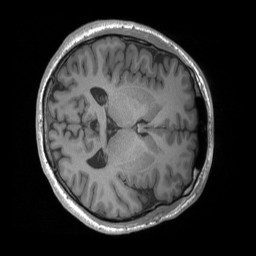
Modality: T1w
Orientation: axial
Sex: male
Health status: ill
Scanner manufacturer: siemens
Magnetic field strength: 3 T
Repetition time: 1.66 s
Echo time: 0.00254 s